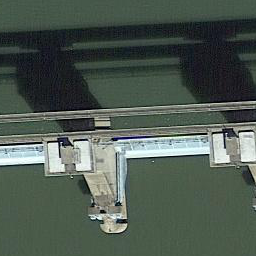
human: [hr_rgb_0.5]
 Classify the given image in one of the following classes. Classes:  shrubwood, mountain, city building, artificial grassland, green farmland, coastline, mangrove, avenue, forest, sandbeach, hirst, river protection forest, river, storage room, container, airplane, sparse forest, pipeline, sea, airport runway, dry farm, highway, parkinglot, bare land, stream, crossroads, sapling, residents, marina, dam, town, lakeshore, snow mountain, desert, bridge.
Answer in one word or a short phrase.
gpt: dam